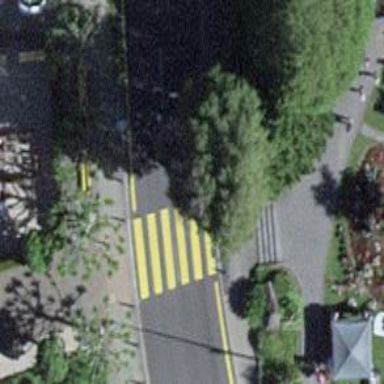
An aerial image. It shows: Uncontrolled footway crossing with markings.